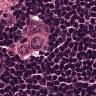
Metastatic tissue present: yes